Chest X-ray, PA view. Patient: 58 years old, sex M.
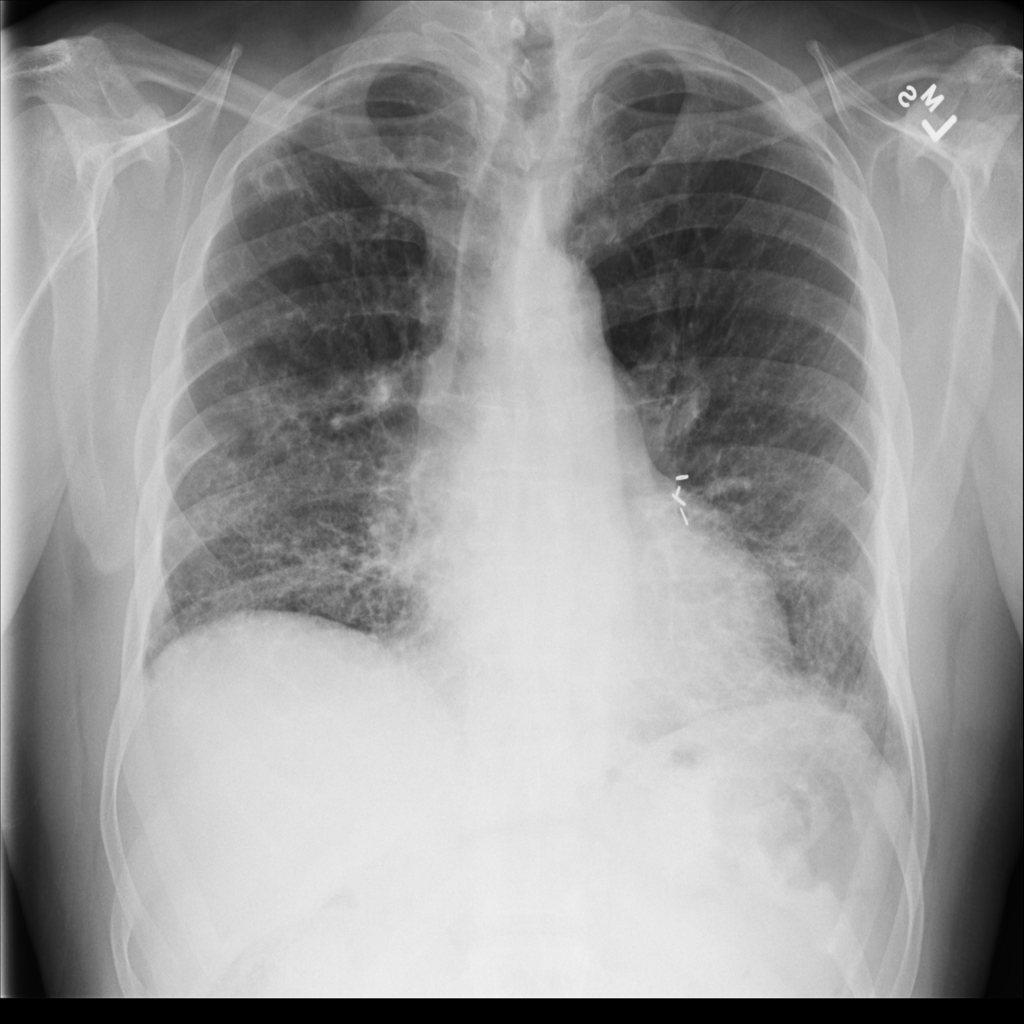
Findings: Fibrosis, Infiltration